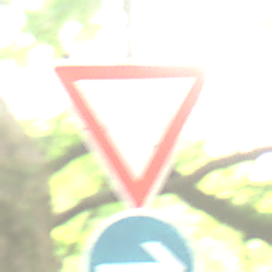
Verkehrszeichen: VorfahrtGewaehren
Zusatzzeichen unten: VorgeschriebeneFahrtrichtungHierRechts
Umgebung: Outdoor, RoadRail
Tageszeit: MorningAfternoon
Wetter: Clear
Licht: Natural
Jahreszeit: NotSpecified
Kontrast: LowContrast